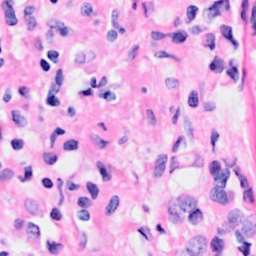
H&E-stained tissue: Breast